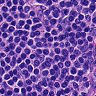
Metastatic tissue present: no